Aerial crown-view tile of a tropical tree (Barro Colorado Island, Panama), acquired 20241014:
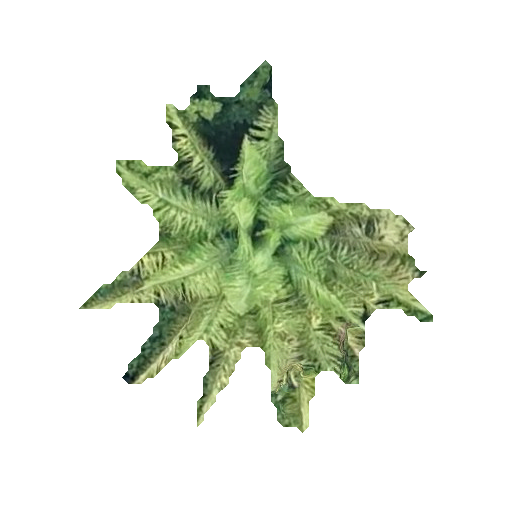
Species: Oenocarpus mapora
GBIF accepted scientific name: Oenocarpus mapora
Crown area: 91.488 m²